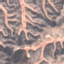
Label: HerbaceousVegetation